Field crop: tomato
Growth stage: 2
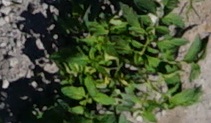
Species: tomato